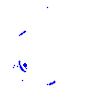
Particle: proton